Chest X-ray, PA view. Patient: 45 years old, sex M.
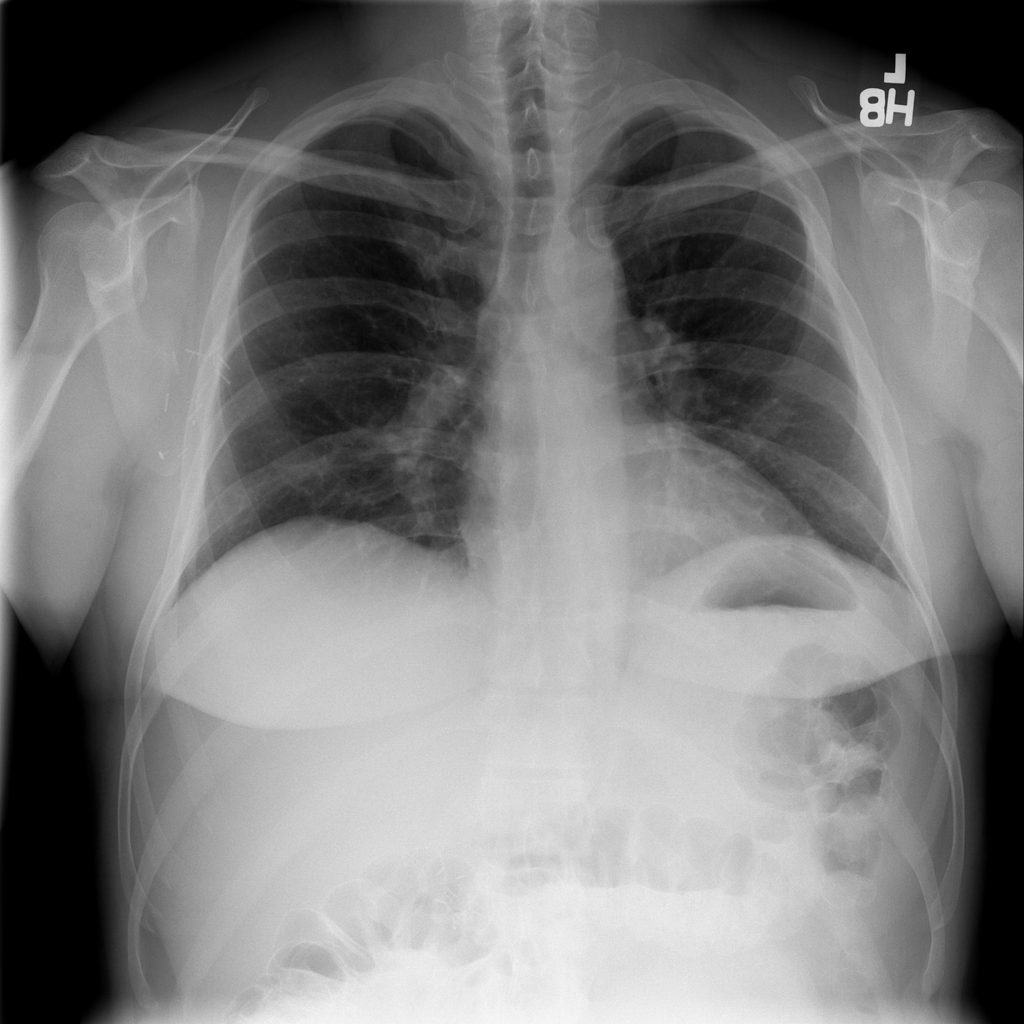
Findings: No Finding